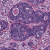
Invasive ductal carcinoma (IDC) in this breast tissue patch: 0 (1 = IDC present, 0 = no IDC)